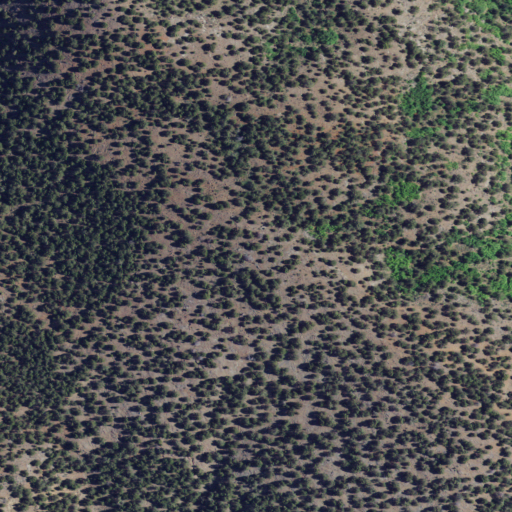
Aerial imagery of mountain in Idaho named Cedar Hill containing shrub and evergreen forest